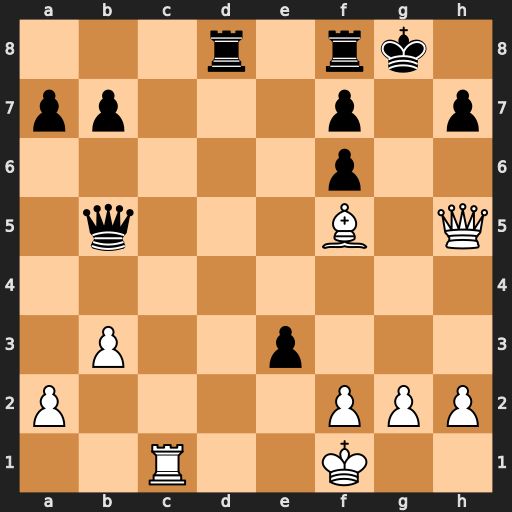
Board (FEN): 3r1rk1/pp3p1p/5p2/1q3B1Q/8/1P2p3/P4PPP/2R2K2
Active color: w
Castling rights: -
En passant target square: -
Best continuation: Kg1 Rfe8 Bxh7+ Kg7 Qxb5